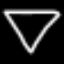
Label: diamond